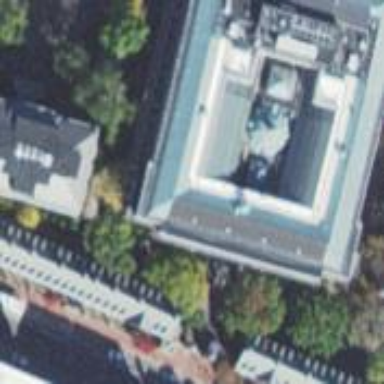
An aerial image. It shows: Library building.